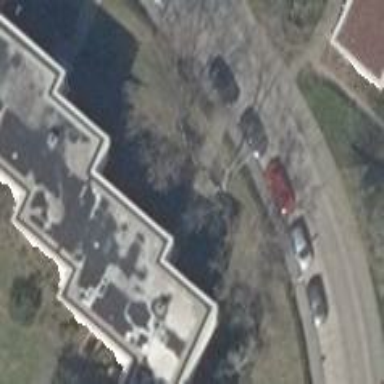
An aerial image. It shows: Apartment building with flat roof.